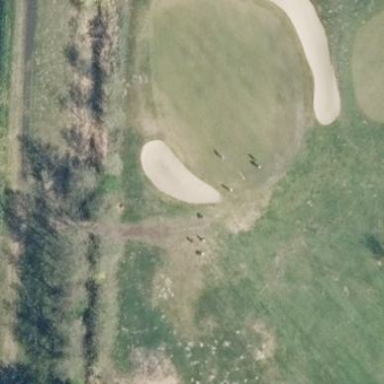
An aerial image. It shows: Golf green.